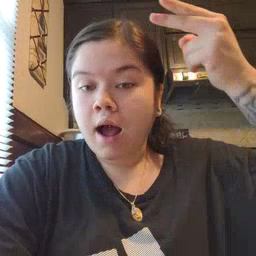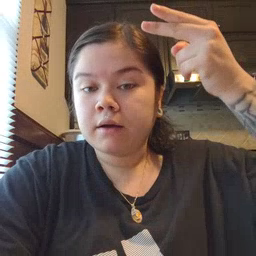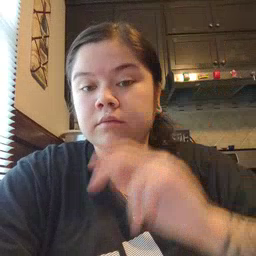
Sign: high